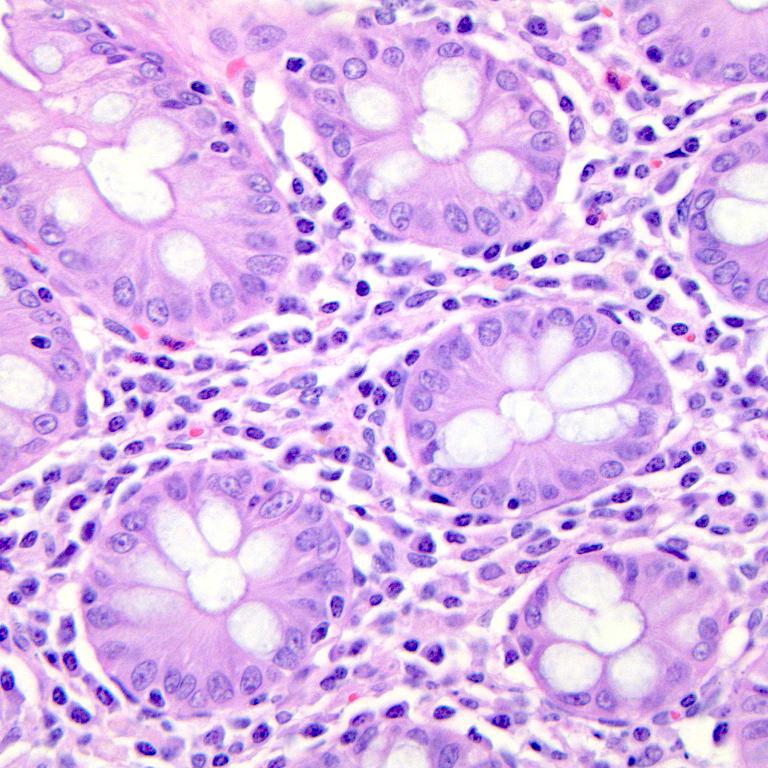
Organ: colon
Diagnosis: benign